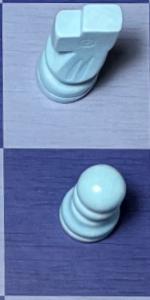
Label: Pawn_White